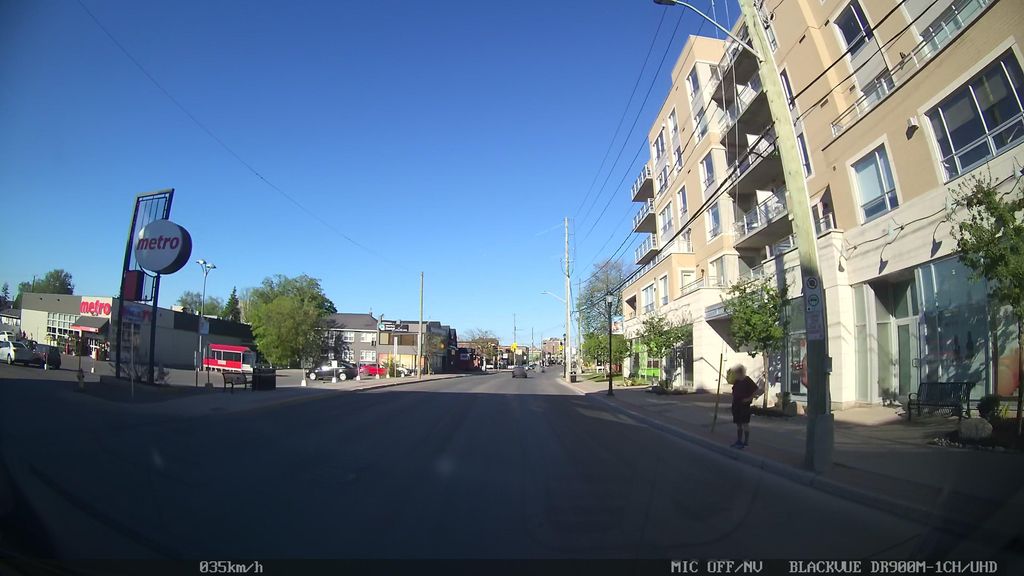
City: ottawa-gatineau